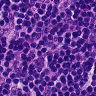
Metastatic tissue present: no